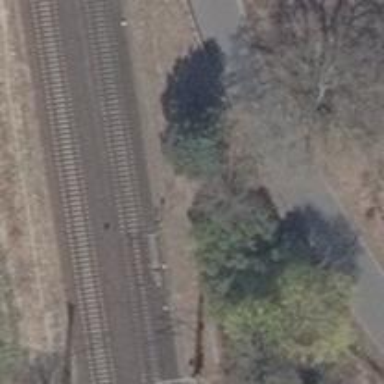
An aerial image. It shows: Railway signal.